Question: I've created a line and a bar graph that share the xAxis. But for some reason it chooses to display the value instead of date, even though I am supplying it the standard way.

What am I missing here?
Fiddle: <URL>
'''
$(function () {
var options = {
chart: {
renderTo: 'container',
},
navigator:{
enabled:true
},
scrollbar: {
enabled:true
},
rangeSelector: {
enabled: true,
//selected: 1
},
xAxis: {
gridLineWidth: 1,
labels: {
rotation: -45,
align: 'right',
style: {
fontSize: '13px',
fontFamily: 'Verdana, sans-serif'
}
}
},
yAxis: [
{
height: 150,
lineWidth: 2,
offset: 0,
title: {
text: 'Price',
}
},
{
top: 225,
//lineWidth: 0,
//min: 0,
//max: 5,
gridLineWidth: 0,
offset: 0,
height: 100,
title: {
text: 'Volume',
}
},
],
series: [
{
yAxis: 0,
name: 'Price by time',
stack: 0,
//data: [1, 12, 32, 43],
data: [[1147651200000,67.79],[1147737600000,64.98],[1147824000000,65.26],[1147910400000,63.18],[1147996800000,64.51],[1148256000000,63.38],[1148342400000,63.15],[1148428800000,63.34],[1148515200000,64.33],[1148601600000,63.55],[1148947200000,61.22],[1149033600000,59.77],[1149120000000,62.17],[1149206400000,61.66],[1149465600000,60.00],[1149552000000,59.72],[1149638400000,58.56],[1149724800000,60.76],[1149811200000,59.24],[1150070400000,57.00],[1150156800000,58.33],[1150243200000,57.61],[1150329600000,59.38],[1150416000000,57.56],[1150675200000,57.20],[1150761600000,57.47],[1150848000000,57.86],[1150934400000,59.58],[1151020800000,58.83],[1151280000000,58.99],[1151366400000,57.43],[1151452800000,56.02],[1151539200000,58.97],[1151625600000,57.27],[1151884800000,57.95],[1152057600000,57.00],[1152144000000,55.77],[1152230400000,55.40],[1152489600000,55.00],[1152576000000,55.65],[1152662400000,52.96],[1152748800000,52.25],[1152835200000,50.67],[1153094400000,52.37],[1153180800000,52.90],[1153267200000,54.10],[1153353600000,60.50],[1153440000000,60.72],[1153699200000,61.42],[1153785600000,61.93],[1153872000000,63.87],[1153958400000,63.40],[1154044800000,65.59],[1154304000000,67.96],[1154390400000,67.18],[1154476800000,68.16],[1154563200000,69.59],[1154649600000,68.30],[1154908800000,67.21],[1154995200000,64.78],[1155081600000,63.59],[1155168000000,64.07],[1155254400000,63.65],[1155513600000,63.94],[1155600000000,66.45],[1155686400000,67.98],[1155772800000,67.59],[1155859200000,67.91],[1156118400000,66.56],[1156204800000,67.62],[1156291200000,67.31],[1156377600000,67.81],[1156464000000,68.75],[1156723200000,66.98],[1156809600000,66.48],[1156896000000,66.96],[1156982400000,67.85],],
tooltip: {
valueDecimals: 2
},
},
{
name: 'Volume by time',
yAxis: 1,
stack: 0,
data: [[1147651200000,67.79],[1147737600000,64.98],[1147824000000,65.26],[1147910400000,63.18],[1147996800000,64.51],[1148256000000,63.38],[1148342400000,63.15],[1148428800000,63.34],[1148515200000,64.33],[1148601600000,63.55],[1148947200000,61.22],[1149033600000,59.77],[1149120000000,62.17],[1149206400000,61.66],[1149465600000,60.00],[1149552000000,59.72],[1149638400000,58.56],[1149724800000,60.76],[1149811200000,59.24],[1150070400000,57.00],[1150156800000,58.33],[1150243200000,57.61],[1150329600000,59.38],[1150416000000,57.56],[1150675200000,57.20],[1150761600000,57.47],[1150848000000,57.86],[1150934400000,59.58],[1151020800000,58.83],[1151280000000,58.99],[1151366400000,57.43],[1151452800000,56.02],[1151539200000,58.97],[1151625600000,57.27],[1151884800000,57.95],[1152057600000,57.00],[1152144000000,55.77],[1152230400000,55.40],[1152489600000,55.00],[1152576000000,55.65],[1152662400000,52.96],[1152748800000,52.25],[1152835200000,50.67],[1153094400000,52.37],[1153180800000,52.90],[1153267200000,54.10],[1153353600000,60.50],[1153440000000,60.72],[1153699200000,61.42],[1153785600000,61.93],[1153872000000,63.87],[1153958400000,63.40],[1154044800000,65.59],[1154304000000,67.96],[1154390400000,67.18],[1154476800000,68.16],[1154563200000,69.59],[1154649600000,68.30],[1154908800000,67.21],[1154995200000,64.78],[1155081600000,63.59],[1155168000000,64.07],[1155254400000,63.65],[1155513600000,63.94],[1155600000000,66.45],[1155686400000,67.98],[1155772800000,67.59],[1155859200000,67.91],[1156118400000,66.56],[1156204800000,67.62],[1156291200000,67.31],[1156377600000,67.81],[1156464000000,68.75],[1156723200000,66.98],[1156809600000,66.48],[1156896000000,66.96],[1156982400000,67.85],],
tooltip: {
valueDecimals: 2
},
lineWidth: 3,
marker: {
enabled: false
},
type: 'column',
},
]
};
var chart = new Highcharts.Chart(options);
});
'''
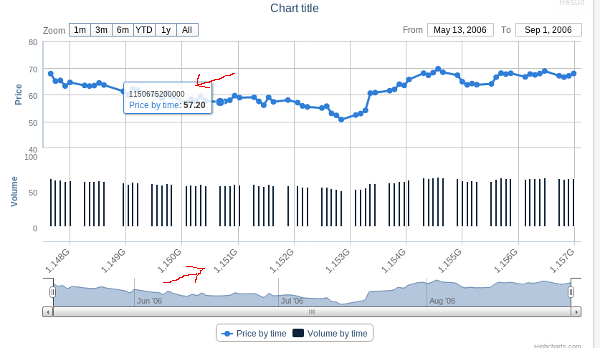
Answer: If you added the the "type" to the xAxis definition then the x values will be interpreted as dates and times rather than decimal values
'''
xAxis: {
type : "datetime", //add this line
gridLineWidth: 1,
labels: {
rotation: -45,
align: 'right',
style: {
fontSize: '13px',
fontFamily: 'Verdana, sans-serif'
}
}
},
'''
you may have to fiddle with the start times and intervals to get HighChart to correctly interpret your x-values.
see this demo on the highchart website as an example. <URL>